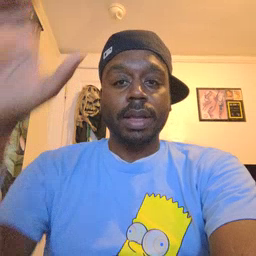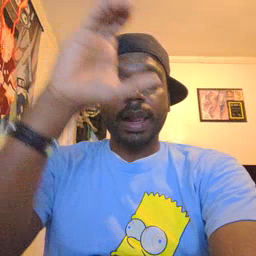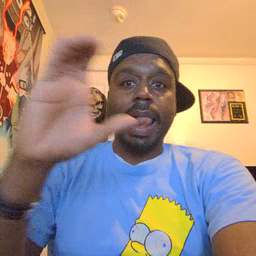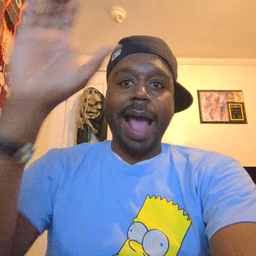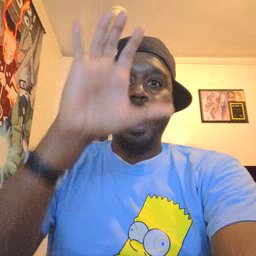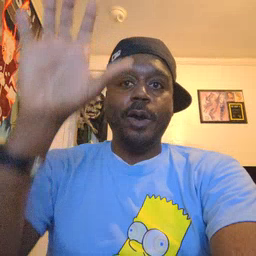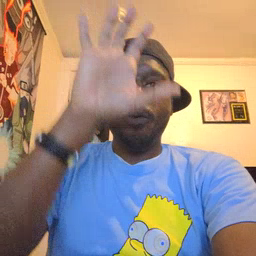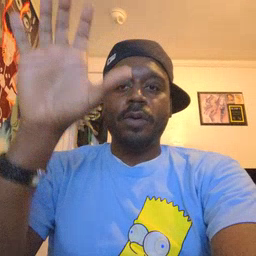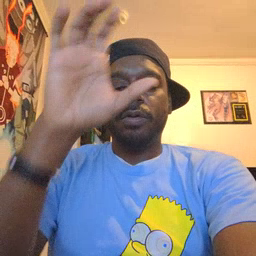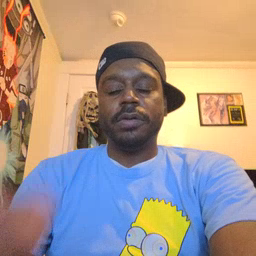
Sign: cloud